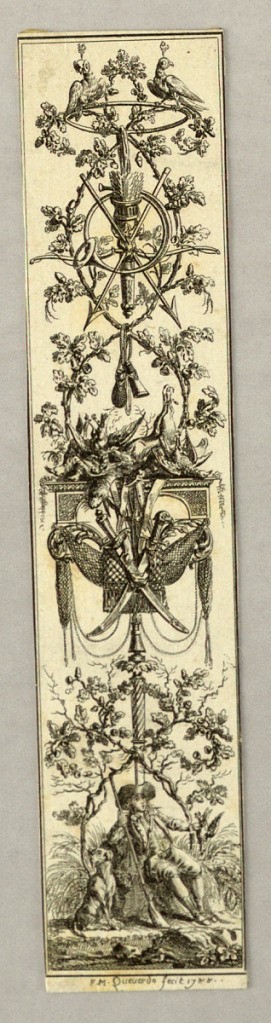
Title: Candelabrum Representing the Chase
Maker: François Marie Isidore Queverdo, 1748 - 1797
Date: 1788
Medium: Etching on paper
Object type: Print
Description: La Chasse. Candelabrum representing the hunt rising over a seated hunter.